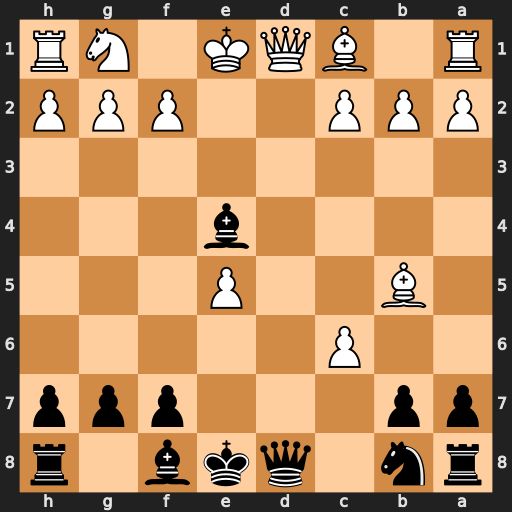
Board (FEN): rn1qkb1r/pp3ppp/2P5/1B2P3/4b3/8/PPP2PPP/R1BQK1NR
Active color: b
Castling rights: KQkq
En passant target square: -
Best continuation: Qa5+ c3 Qxb5